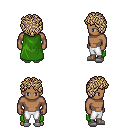
a pixel art fantasy rpg character, male body template, human, dark skin, green cape, white pants, white blonde curly afro hairstyle, white slippers, four views (front, back, left, right), 2x2 character sprite sheet, small pixel art, hard edges, no anti-aliasing